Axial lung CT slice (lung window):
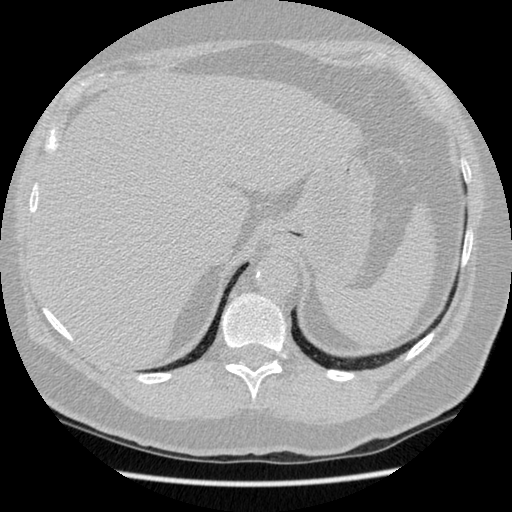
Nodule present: no